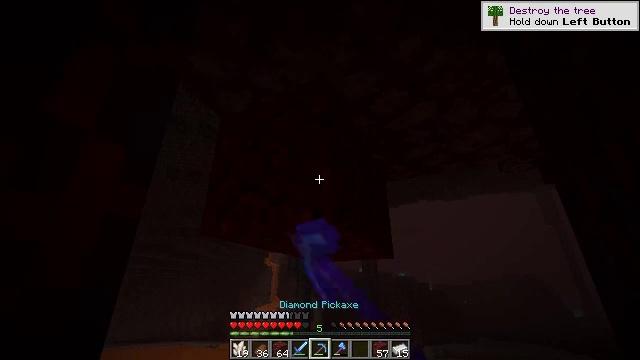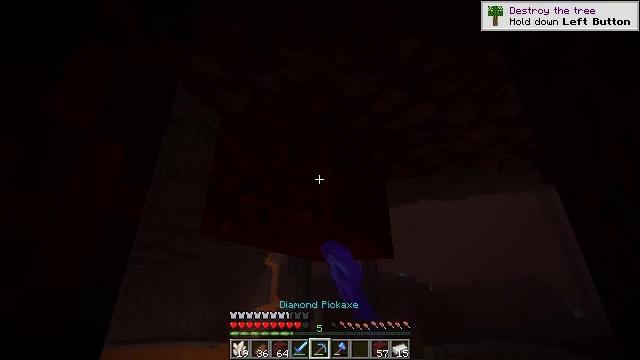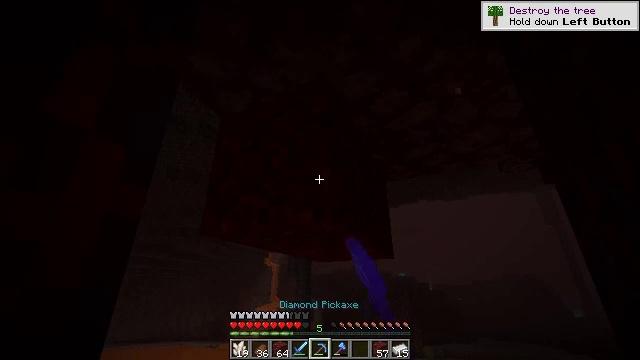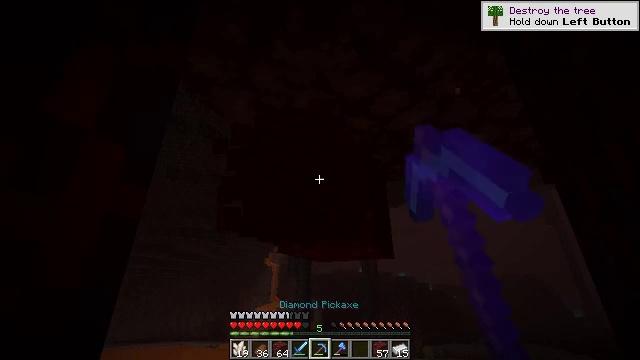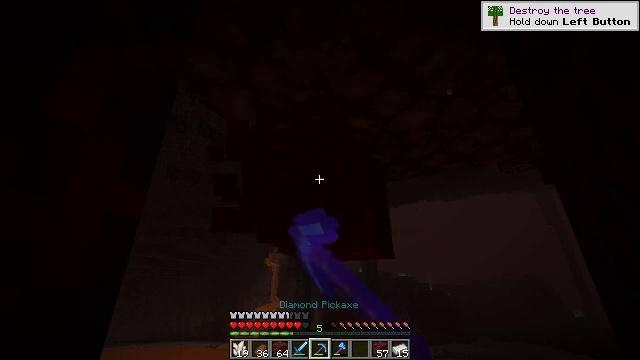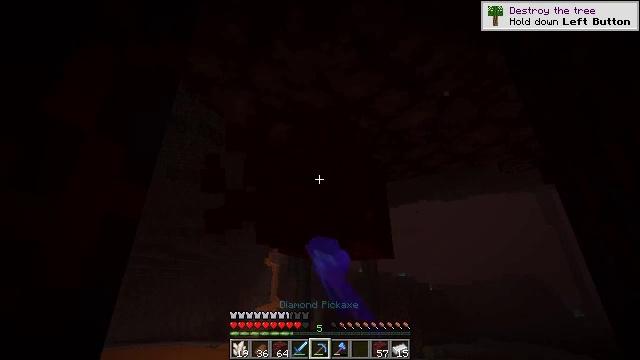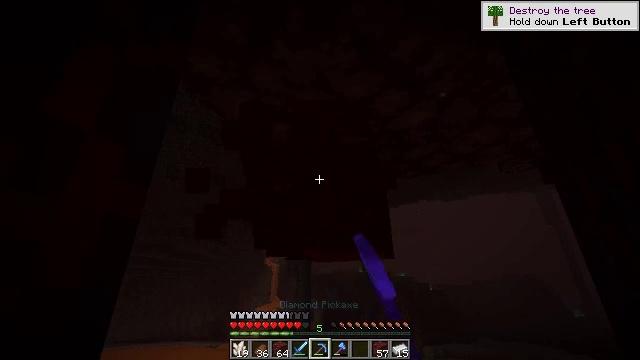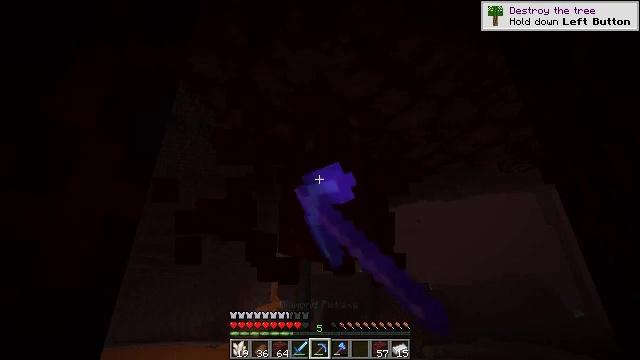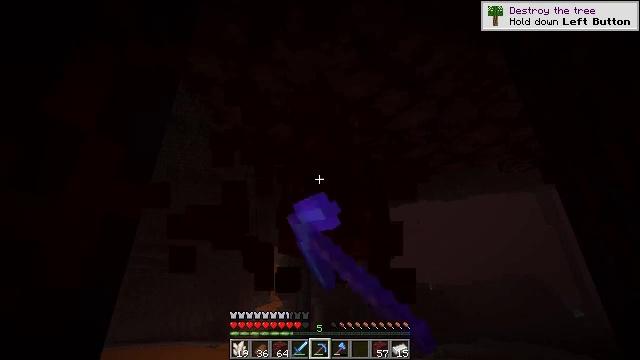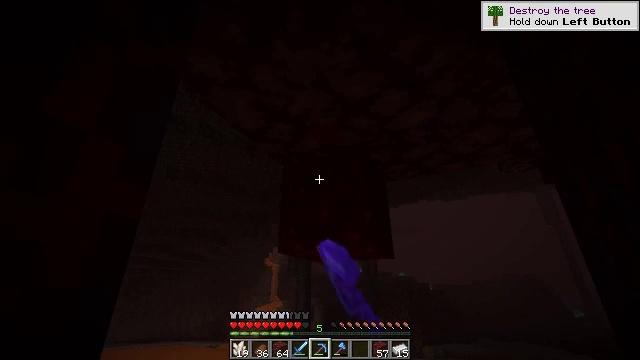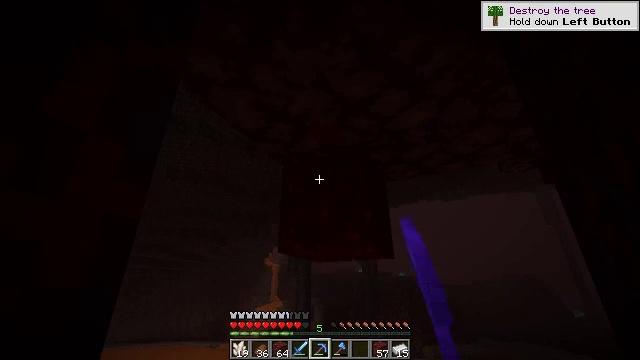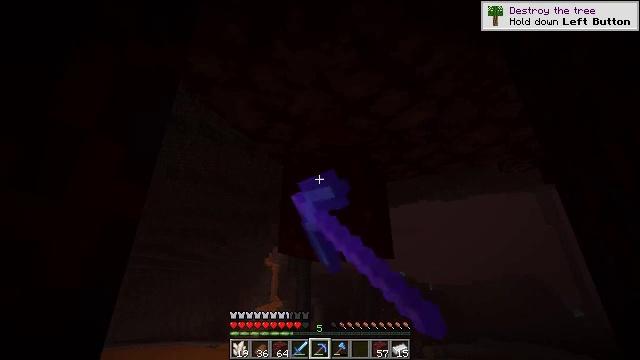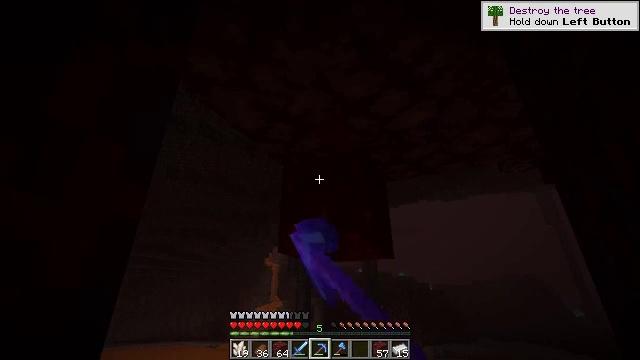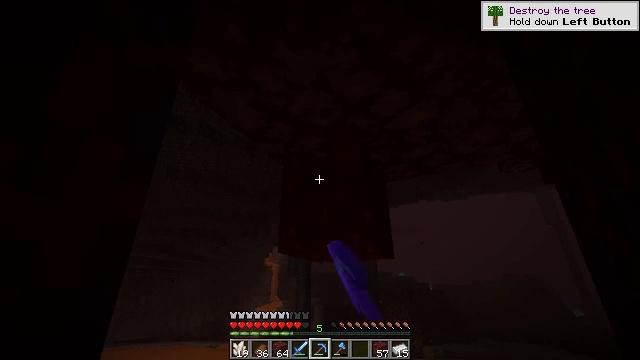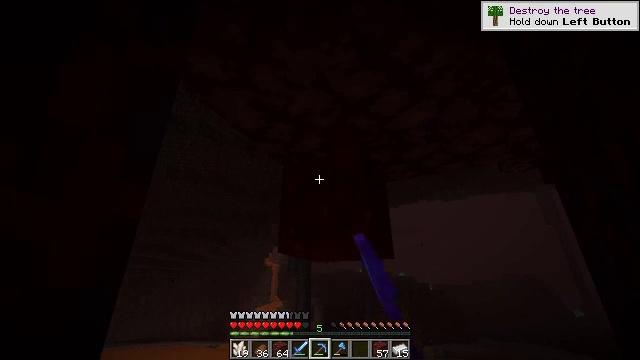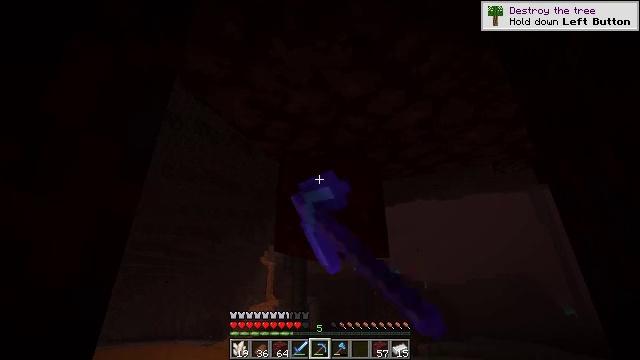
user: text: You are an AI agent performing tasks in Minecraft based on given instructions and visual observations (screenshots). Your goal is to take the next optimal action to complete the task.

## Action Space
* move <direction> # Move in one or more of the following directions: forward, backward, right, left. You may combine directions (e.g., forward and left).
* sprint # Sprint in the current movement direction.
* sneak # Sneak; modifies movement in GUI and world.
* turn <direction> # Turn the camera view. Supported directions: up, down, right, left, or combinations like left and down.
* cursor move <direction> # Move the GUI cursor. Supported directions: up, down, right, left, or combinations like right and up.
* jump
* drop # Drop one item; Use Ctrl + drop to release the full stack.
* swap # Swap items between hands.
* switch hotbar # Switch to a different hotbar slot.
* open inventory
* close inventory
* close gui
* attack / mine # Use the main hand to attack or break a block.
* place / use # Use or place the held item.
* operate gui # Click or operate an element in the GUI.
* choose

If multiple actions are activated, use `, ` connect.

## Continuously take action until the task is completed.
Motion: motion action
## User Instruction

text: Mine the nether wart block in the Nether.
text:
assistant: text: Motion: attack / mine
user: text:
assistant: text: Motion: attack / mine
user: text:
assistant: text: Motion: attack / mine
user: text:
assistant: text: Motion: attack / mine
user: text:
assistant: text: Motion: attack / mine
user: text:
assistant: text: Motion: attack / mine
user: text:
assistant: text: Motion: attack / mine
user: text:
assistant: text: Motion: attack / mine
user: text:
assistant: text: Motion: attack / mine
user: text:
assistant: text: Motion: attack / mine
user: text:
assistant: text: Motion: attack / mine
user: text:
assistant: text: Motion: attack / mine
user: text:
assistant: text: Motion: attack / mine
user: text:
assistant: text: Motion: attack / mine
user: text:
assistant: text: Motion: attack / mine
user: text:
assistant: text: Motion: attack / mine
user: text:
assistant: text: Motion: attack / mine
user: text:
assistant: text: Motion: attack / mine
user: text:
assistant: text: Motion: attack / mine
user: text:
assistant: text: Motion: attack / mine
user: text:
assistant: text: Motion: attack / mine
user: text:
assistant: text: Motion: attack / mine
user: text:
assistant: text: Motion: attack / mine
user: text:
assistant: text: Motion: attack / mine
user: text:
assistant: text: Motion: attack / mine
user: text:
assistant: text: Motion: attack / mine
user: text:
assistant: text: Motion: attack / mine
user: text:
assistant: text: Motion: attack / mine
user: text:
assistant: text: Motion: attack / mine
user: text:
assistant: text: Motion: turn down, attack / mine